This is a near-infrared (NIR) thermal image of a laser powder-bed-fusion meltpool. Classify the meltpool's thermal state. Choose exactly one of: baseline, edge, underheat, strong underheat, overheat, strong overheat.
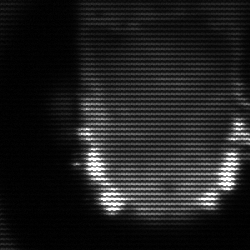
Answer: baseline